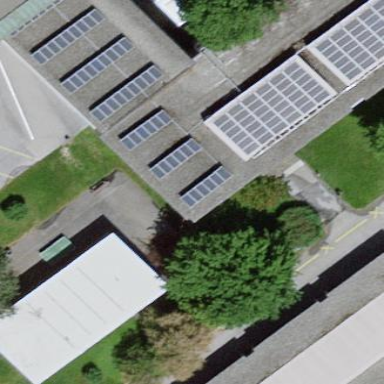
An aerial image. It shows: Solar power generator utilizing photovoltaic technology.